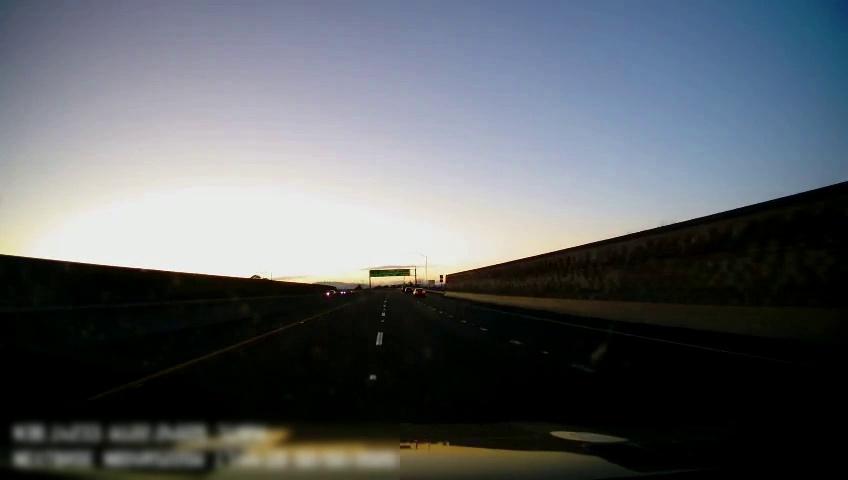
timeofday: Dusk/Dawn/Twilight
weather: Sunny
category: Drivable Space
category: Vehicles | Car
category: Vehicles | Car
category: Lanes | Current Lane
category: Lanes | Current Lane
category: Lanes | Alternate Lane
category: Lanes | Alternate Lane